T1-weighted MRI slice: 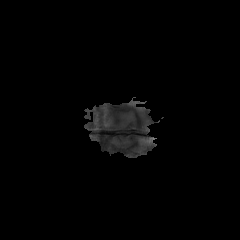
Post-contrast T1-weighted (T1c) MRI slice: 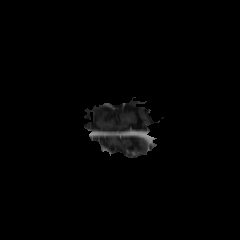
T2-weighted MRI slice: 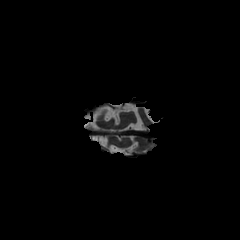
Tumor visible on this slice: no